Interaction volume radius: 5 \u00c5
Interaction volume height: 25 \u00c5
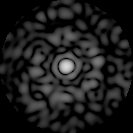
Disorder parameter: 0.855